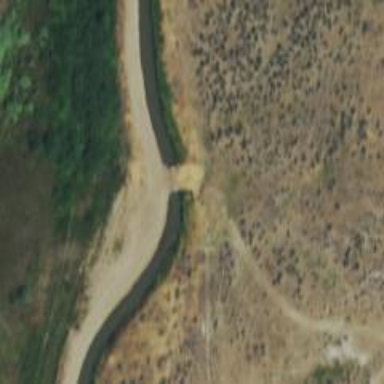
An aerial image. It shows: Culvert underpass for canal.